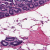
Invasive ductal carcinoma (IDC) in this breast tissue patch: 0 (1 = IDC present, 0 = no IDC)